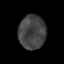
Tissue: prostate
Cell type: T cells
Senescence score: 0.2511
Nuclear area (px): 897
Mean DAPI intensity: 67.6